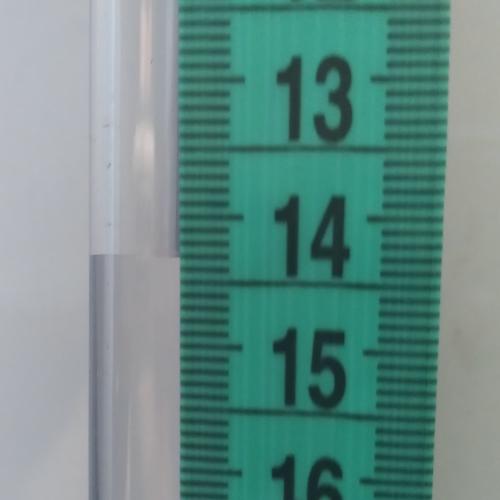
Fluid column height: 14.3 cm